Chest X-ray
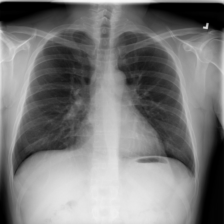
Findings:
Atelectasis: negative
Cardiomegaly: negative
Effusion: negative
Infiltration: negative
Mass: negative
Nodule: negative
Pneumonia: negative
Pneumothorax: negative
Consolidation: negative
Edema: negative
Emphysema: negative
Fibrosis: negative
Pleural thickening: negative
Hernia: negative